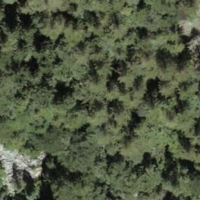
EUNIS habitat code: 43
Species observed at this site:
Silene dioica